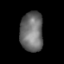
Tissue: lung
Cell type: Others
Senescence score: 0.2406
Nuclear area (px): 904
Mean DAPI intensity: 108.502